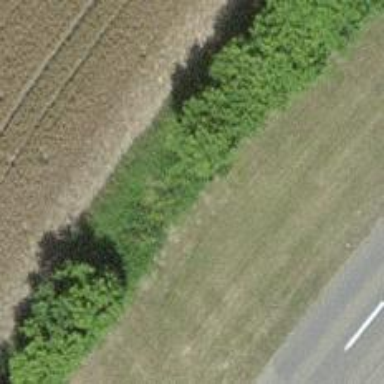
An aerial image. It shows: Hedge barrier.